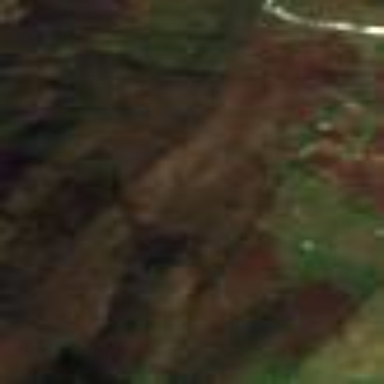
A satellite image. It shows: Moorland area covered with heath.